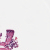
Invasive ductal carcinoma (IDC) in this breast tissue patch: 0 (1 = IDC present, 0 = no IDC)